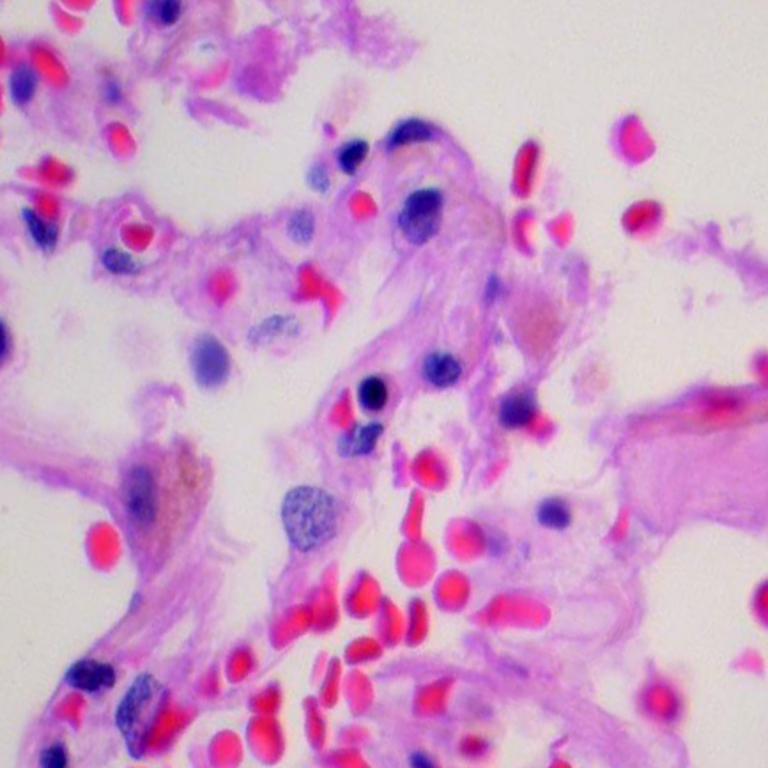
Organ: lung
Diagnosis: benign